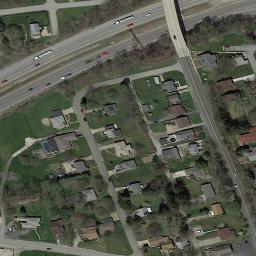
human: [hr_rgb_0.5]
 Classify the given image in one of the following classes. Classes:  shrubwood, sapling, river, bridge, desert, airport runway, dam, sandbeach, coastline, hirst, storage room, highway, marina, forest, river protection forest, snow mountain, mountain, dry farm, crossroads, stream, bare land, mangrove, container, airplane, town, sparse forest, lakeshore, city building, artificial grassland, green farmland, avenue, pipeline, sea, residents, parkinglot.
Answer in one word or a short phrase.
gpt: town